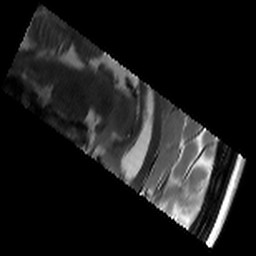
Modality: T2w
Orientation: sagittal
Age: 19
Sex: female
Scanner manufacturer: siemens
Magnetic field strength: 3 T
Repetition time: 8.02 s
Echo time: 0.08 s